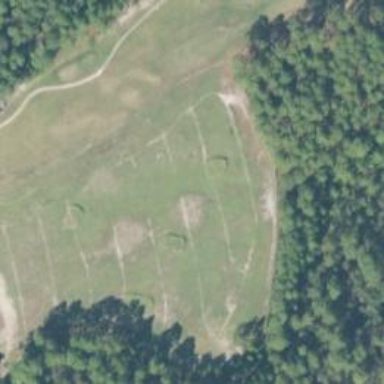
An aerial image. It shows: Driving range for golfing on grass surface.